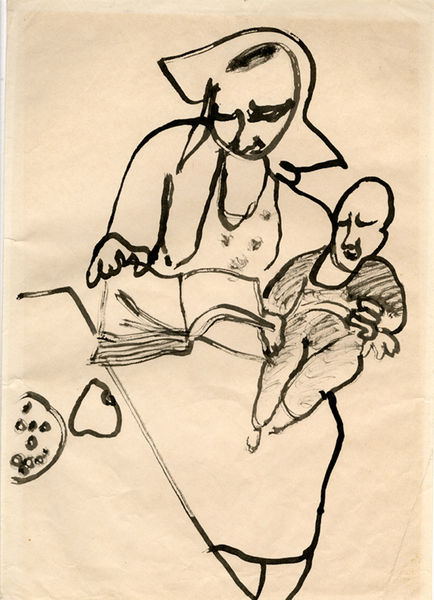
Titel: Mother and Child, Mother and Child
Künstler: Anatolii Zverev
Standort: Amherst (Massachusetts, USA)
Institution: Mead Art Museum, Amherst College
Schlagwörter: hat, white, black, sitting, table, woman, food, fruit, lap, child, drawing, paper, bonnet, mother, pen, quill, abstract, reading, ink, apron, book, tale, baby, dutch, plate, distorted, infant, nanny, papaer